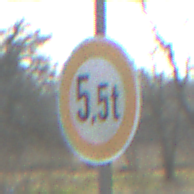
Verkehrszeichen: TatsaechlicheMasse
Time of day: MorningAfternoon
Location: Outdoor (Suburban)
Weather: PartlyCloudy
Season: NotSpecified
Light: Natural